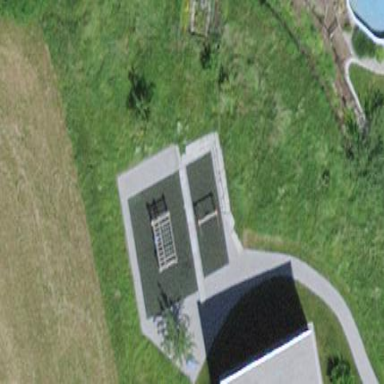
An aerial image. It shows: Playground area for leisure activities on the land.